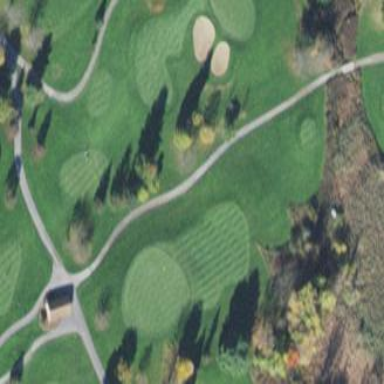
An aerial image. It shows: Golf fairway surrounded by grass.